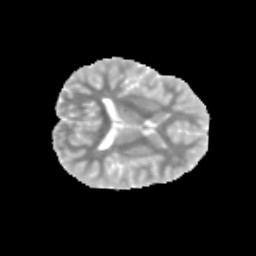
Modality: MD
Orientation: axial
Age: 10
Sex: female
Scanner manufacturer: siemens
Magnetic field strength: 3 T
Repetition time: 3.8 s
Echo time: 0.07 s